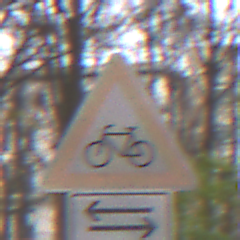
Verkehrszeichen: RadverkehrRechts
Zusatzzeichen unten: RichtungsangabeDurchPfeile7
Umgebung: Outdoor, Nature
Tageszeit: Midday
Wetter: Overcast
Licht: Natural
Jahreszeit: NotSpecified
Kontrast: LowContrast